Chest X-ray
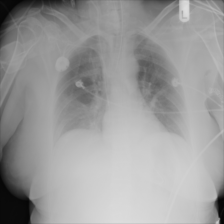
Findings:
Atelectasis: positive
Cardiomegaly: negative
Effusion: negative
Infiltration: negative
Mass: negative
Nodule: negative
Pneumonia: negative
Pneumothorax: negative
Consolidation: negative
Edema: negative
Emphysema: negative
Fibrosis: negative
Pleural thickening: negative
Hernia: negative